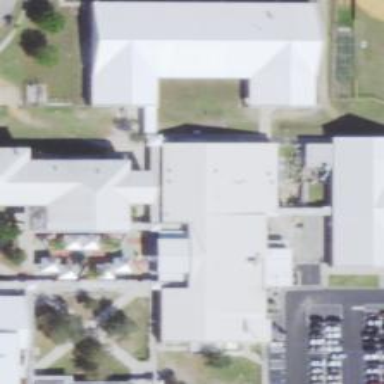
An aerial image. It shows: School.